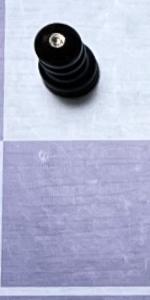
Label: Empty